Field crop: maize
Growth stage: 2
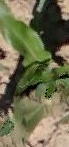
Species: maize